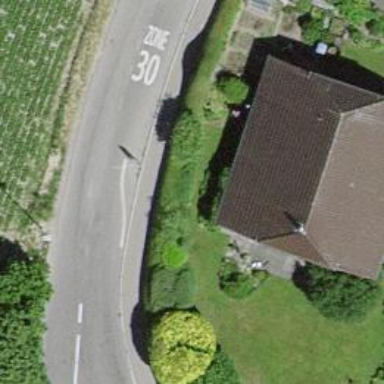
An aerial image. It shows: Hedge barrier.